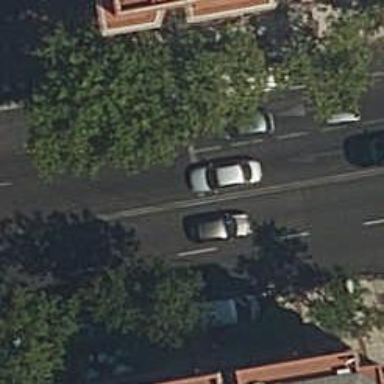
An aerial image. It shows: Road with traffic signals.